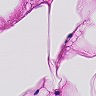
Metastatic tissue present: no